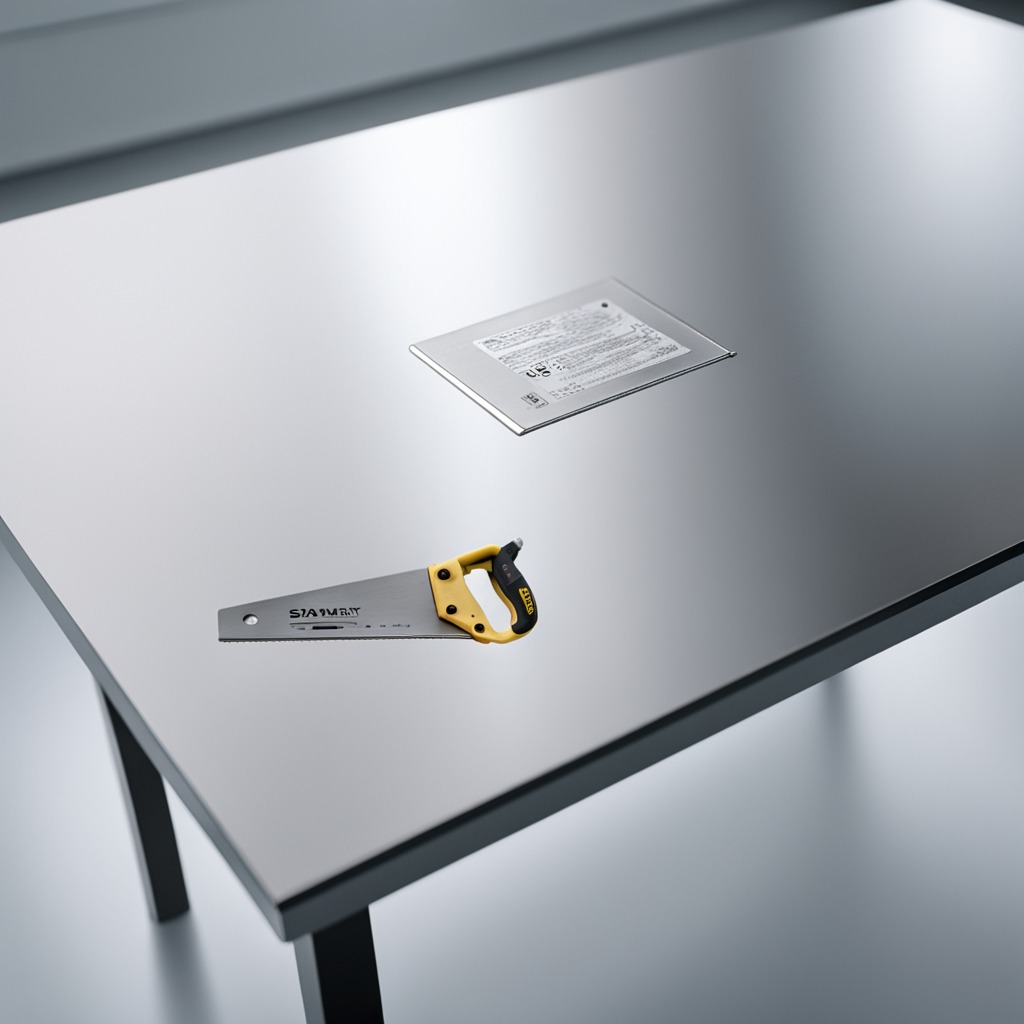
A metal saw is lying on the stainless steel table in a high-end prototyping lab.